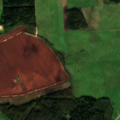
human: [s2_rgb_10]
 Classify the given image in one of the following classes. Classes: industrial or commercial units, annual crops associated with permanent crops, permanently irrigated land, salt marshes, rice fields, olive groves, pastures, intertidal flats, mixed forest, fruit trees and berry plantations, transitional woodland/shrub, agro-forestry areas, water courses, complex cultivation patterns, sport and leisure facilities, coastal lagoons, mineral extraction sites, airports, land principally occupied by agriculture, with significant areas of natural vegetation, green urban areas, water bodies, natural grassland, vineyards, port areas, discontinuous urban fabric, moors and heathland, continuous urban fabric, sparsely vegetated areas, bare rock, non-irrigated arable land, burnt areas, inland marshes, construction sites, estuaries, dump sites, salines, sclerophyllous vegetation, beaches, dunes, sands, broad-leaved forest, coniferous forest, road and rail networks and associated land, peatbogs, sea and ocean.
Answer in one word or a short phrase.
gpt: pastures, complex cultivation patterns, land principally occupied by agriculture, with significant areas of natural vegetation, coniferous forest, mixed forest, peatbogs